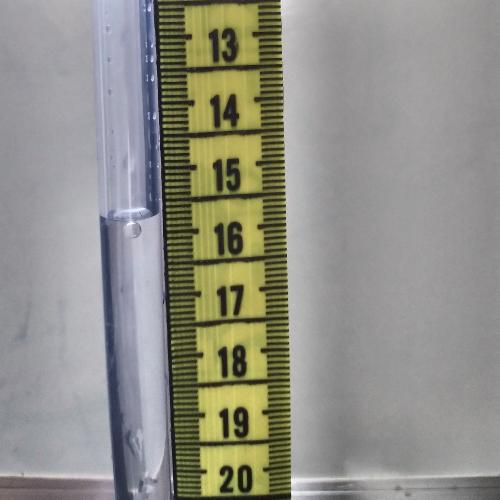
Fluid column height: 15.8 cm